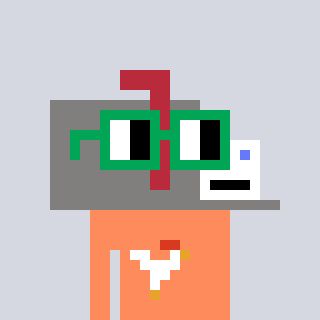
a pixel art character with square green glasses, a mailbox-shaped head and a peachy-colored body on a cool background